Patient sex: M
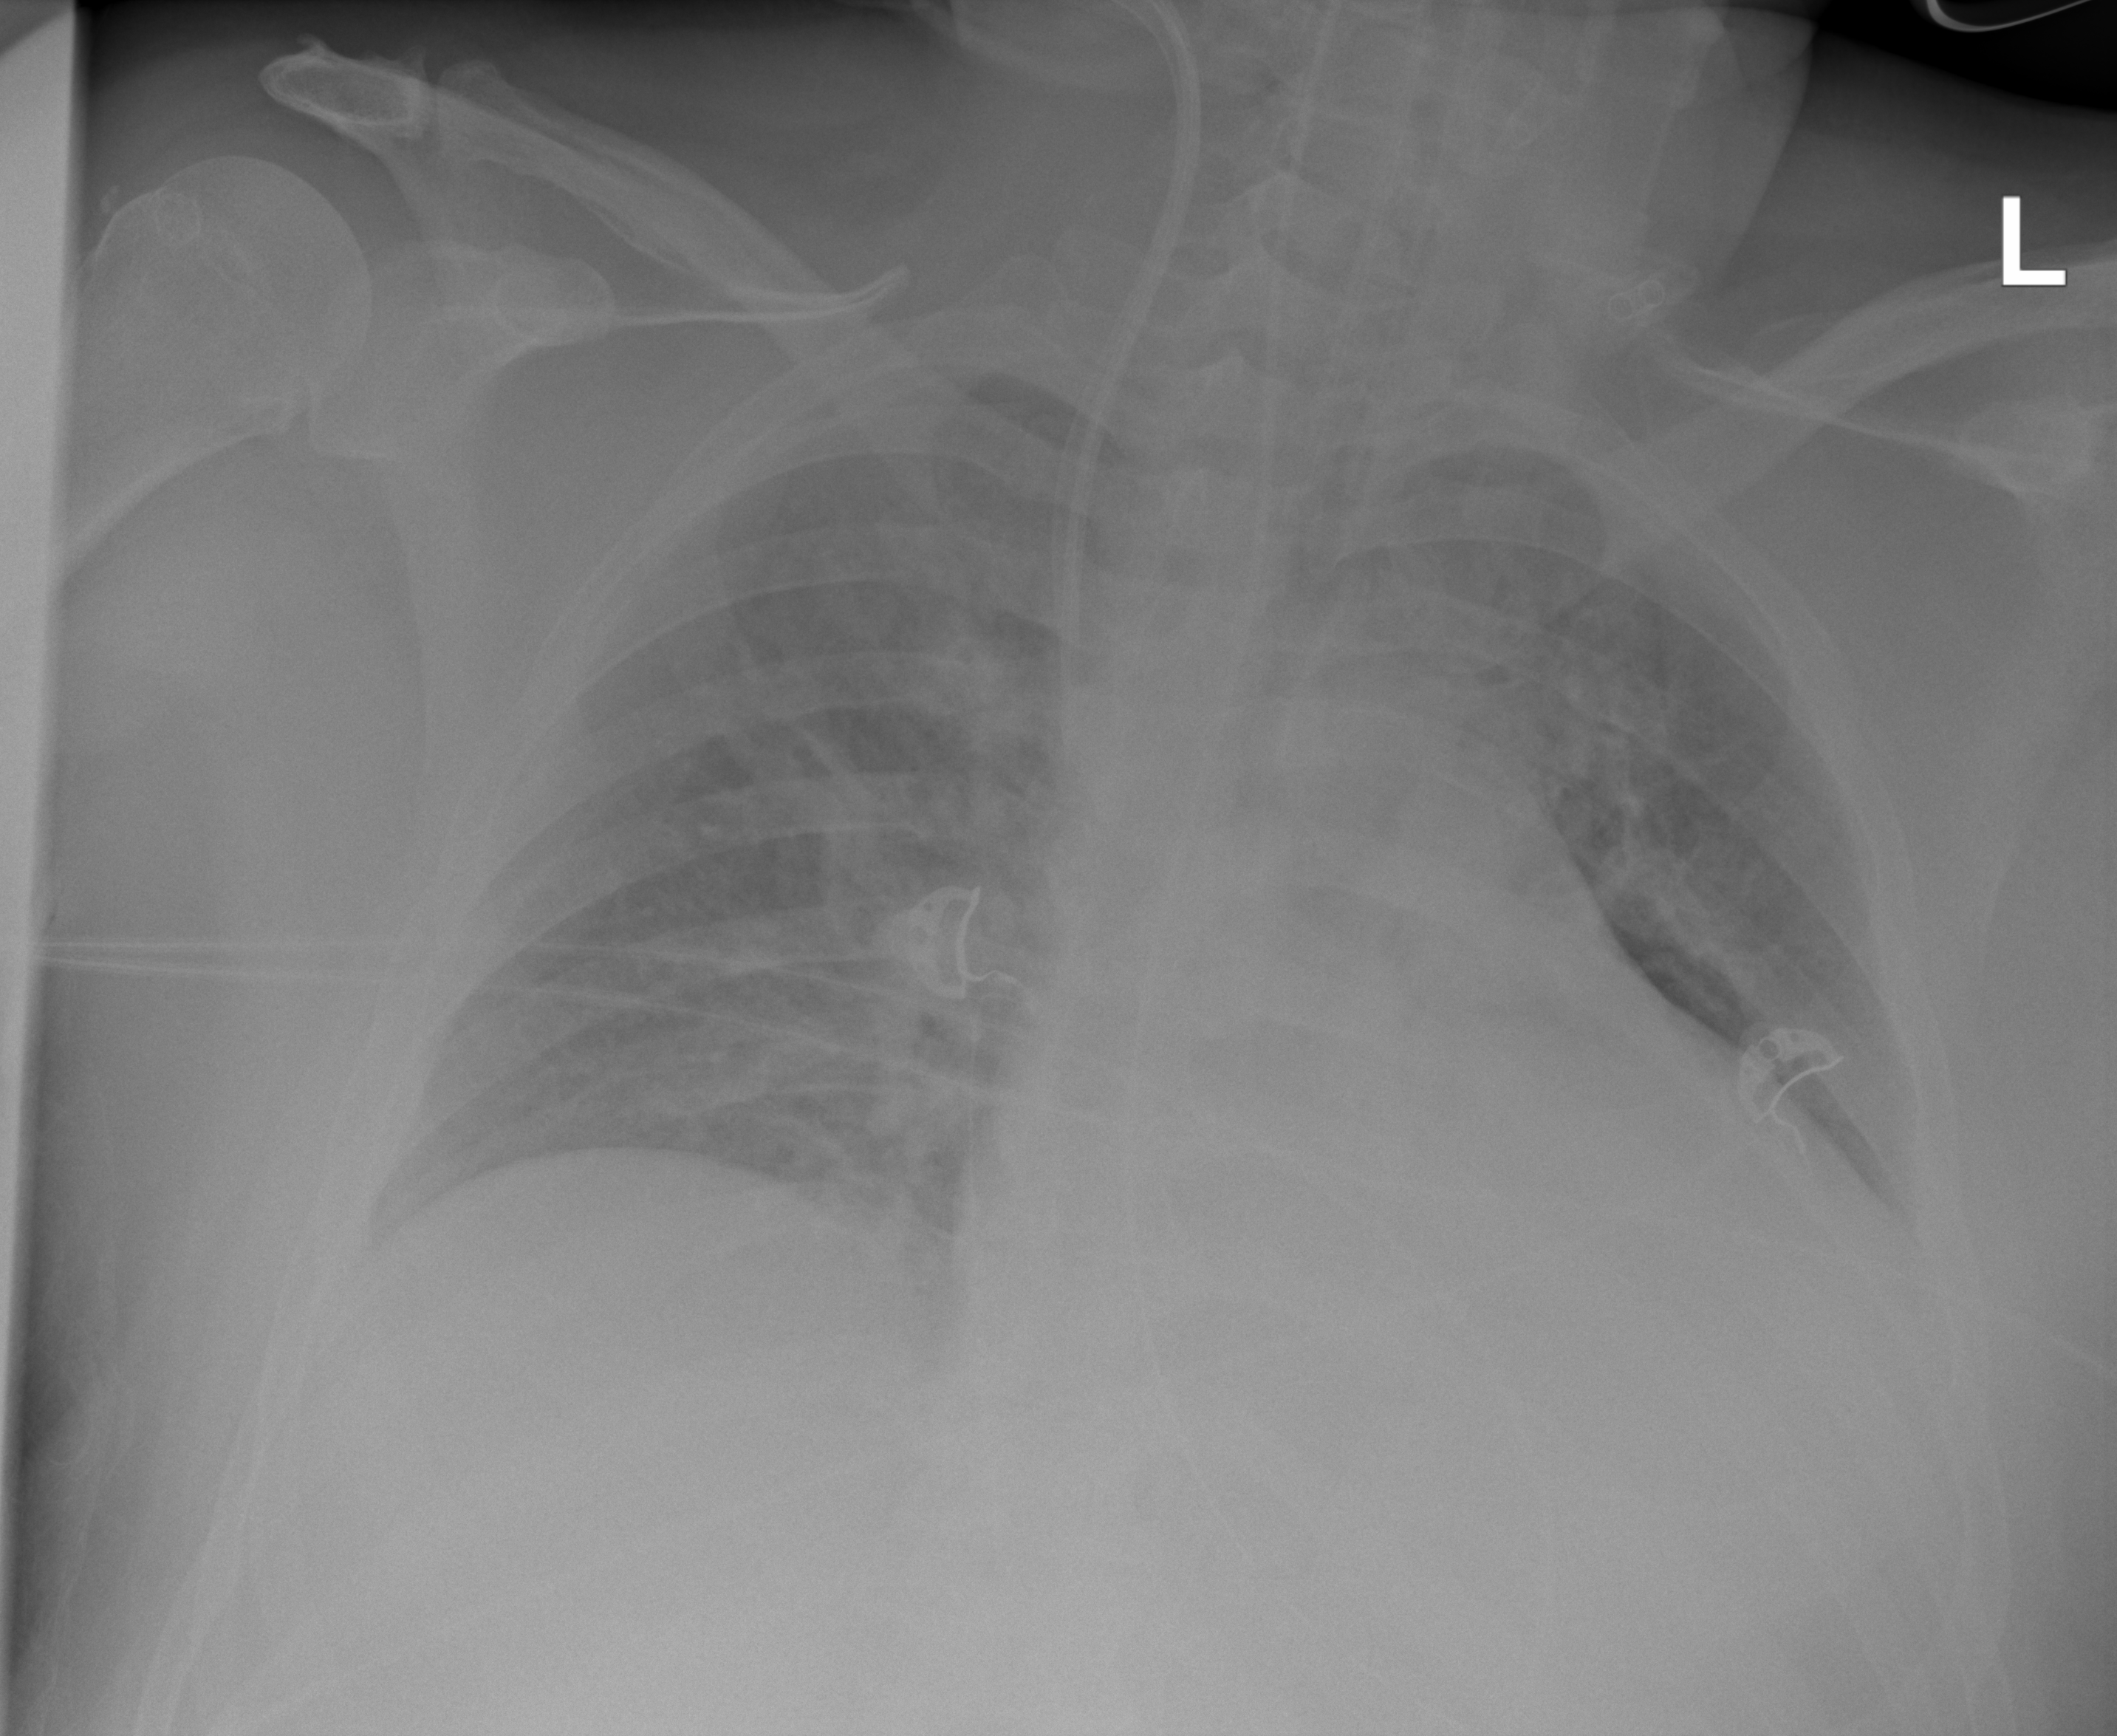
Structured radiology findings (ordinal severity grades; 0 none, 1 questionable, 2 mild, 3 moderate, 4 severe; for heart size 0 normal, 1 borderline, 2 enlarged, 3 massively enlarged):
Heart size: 2
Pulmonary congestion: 3
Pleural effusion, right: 0
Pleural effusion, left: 1
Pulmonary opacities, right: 3
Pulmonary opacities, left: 3
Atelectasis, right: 3
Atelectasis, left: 2